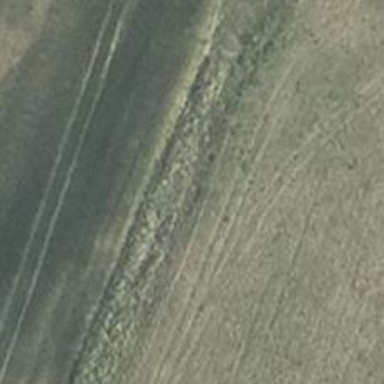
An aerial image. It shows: Grassy track road with grade 4 track type.